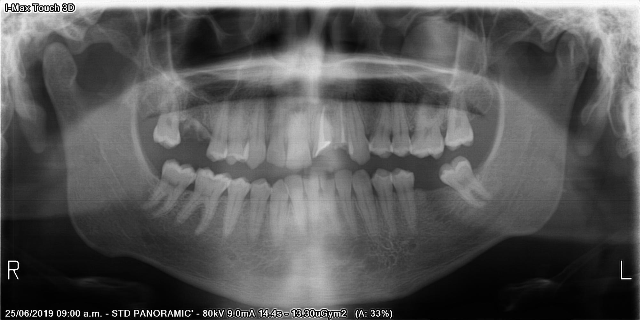
adult